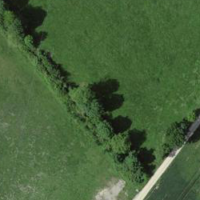
EUNIS habitat code: 23
Species observed at this site:
Juglans regia
Capreolus capreolus